Brain MRI, t1w sequence, axial 2D slice.
Patient: age 29, sex F, weight 78 kg, height 1.78 m
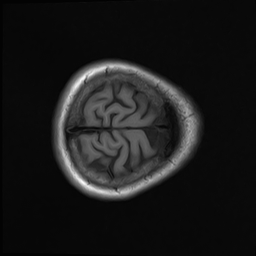